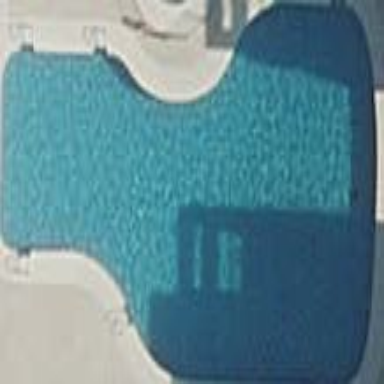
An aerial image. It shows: Swimming pool located in leisure land.